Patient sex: F
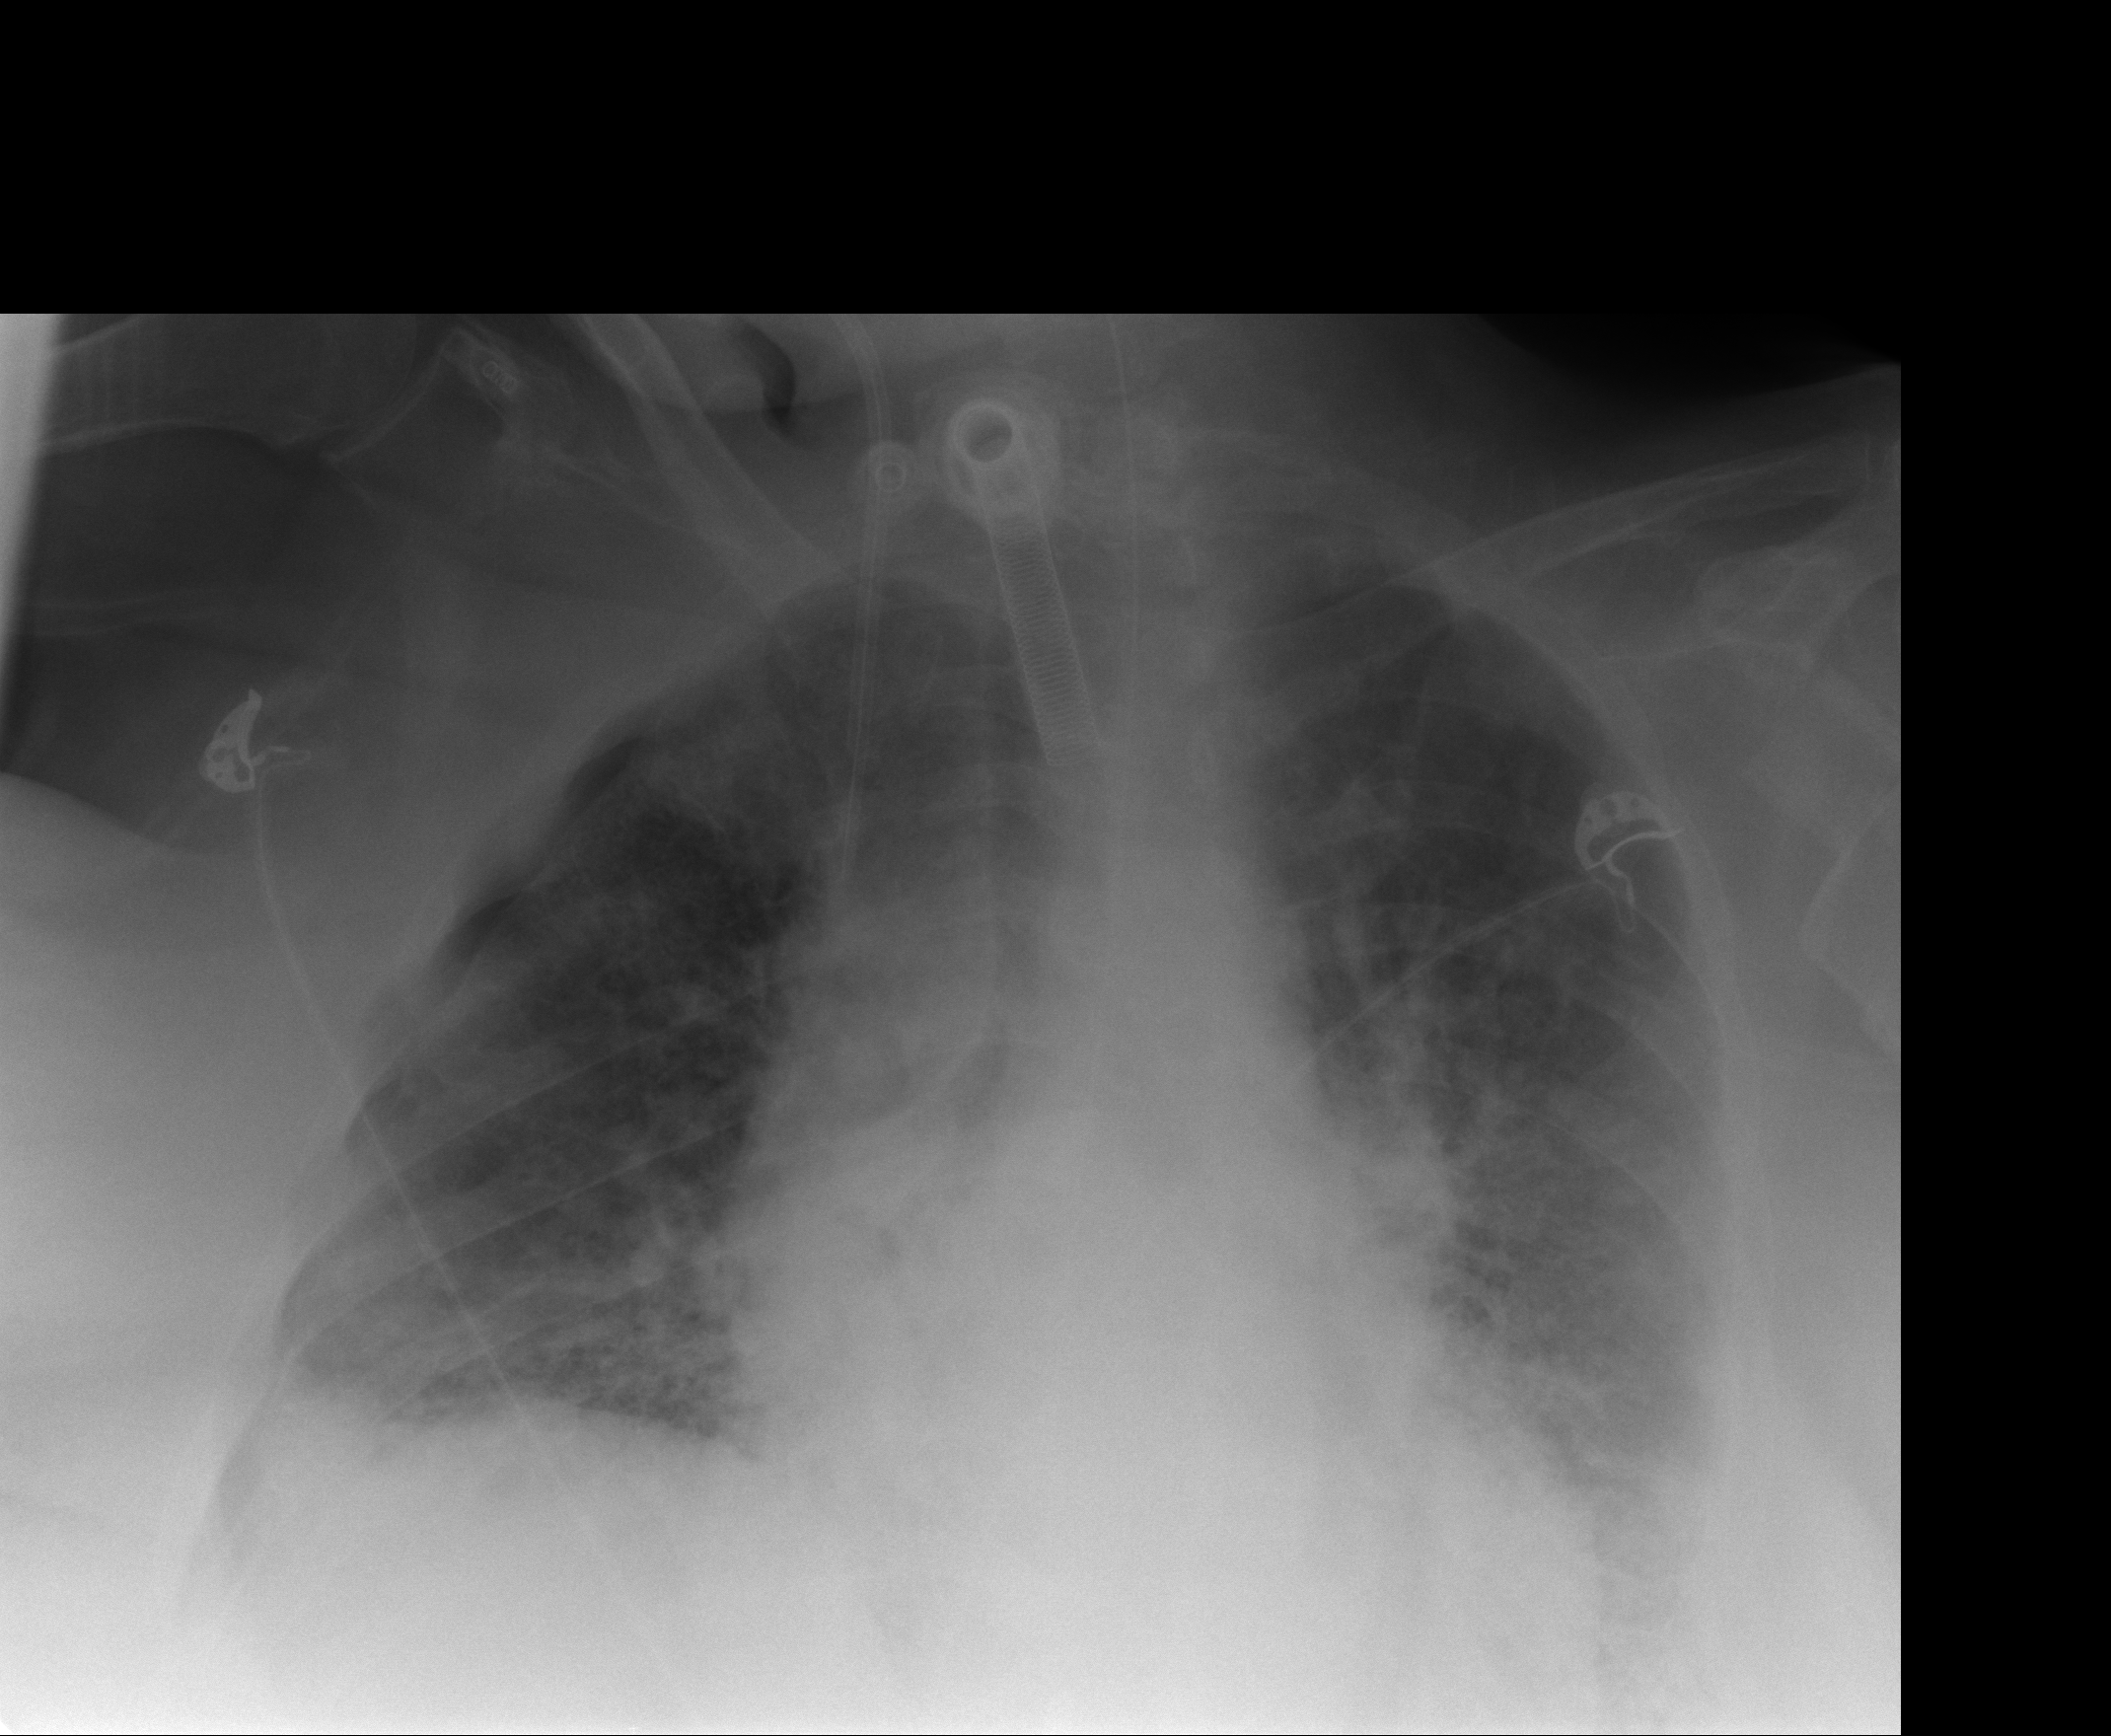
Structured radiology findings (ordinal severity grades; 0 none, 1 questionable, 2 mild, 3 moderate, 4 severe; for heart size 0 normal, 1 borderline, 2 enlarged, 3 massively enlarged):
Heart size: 2
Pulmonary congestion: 2
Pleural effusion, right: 2
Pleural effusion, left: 2
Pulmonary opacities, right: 2
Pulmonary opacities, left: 3
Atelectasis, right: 2
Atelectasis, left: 3